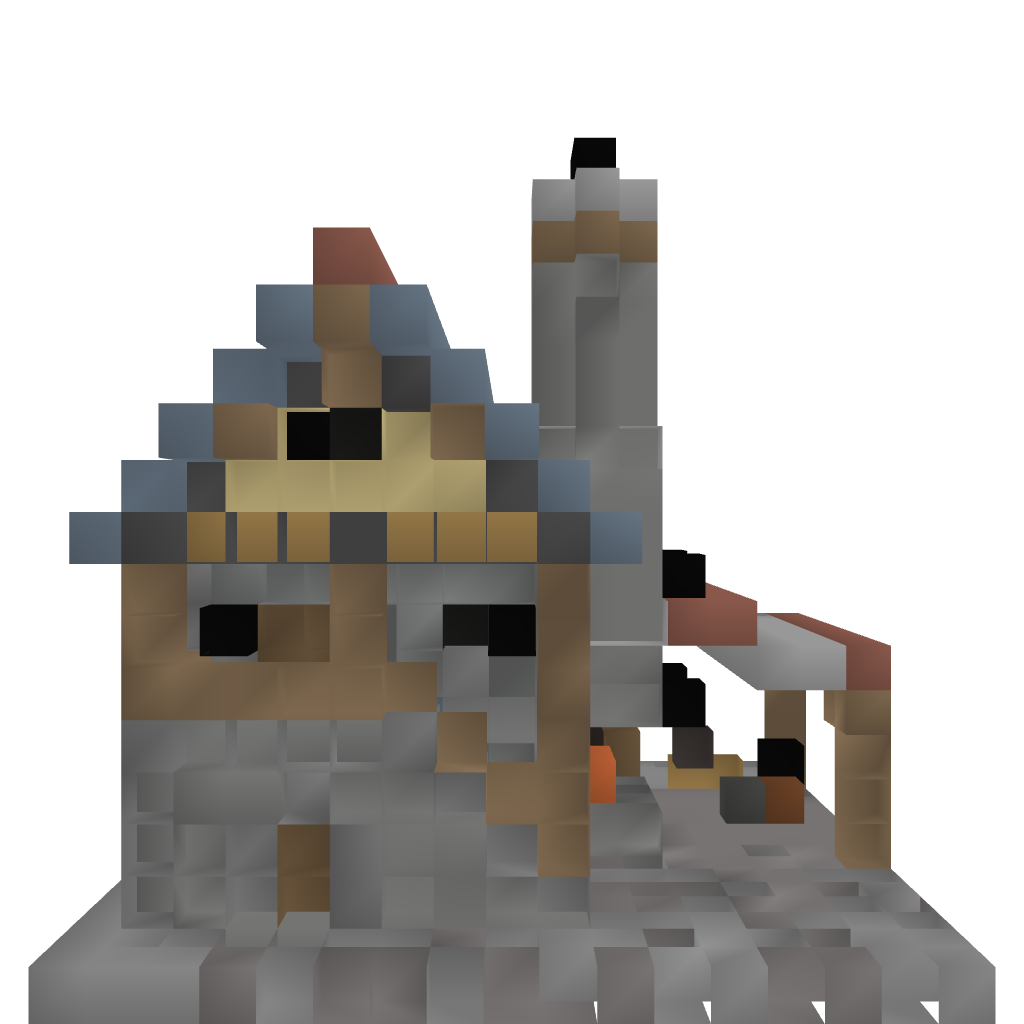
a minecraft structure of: Forge House